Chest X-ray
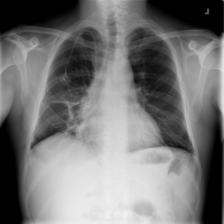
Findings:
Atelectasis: positive
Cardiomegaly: negative
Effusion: positive
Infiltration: negative
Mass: negative
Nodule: negative
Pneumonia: negative
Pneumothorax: negative
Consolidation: negative
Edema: negative
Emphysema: negative
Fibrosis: negative
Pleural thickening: negative
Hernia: negative